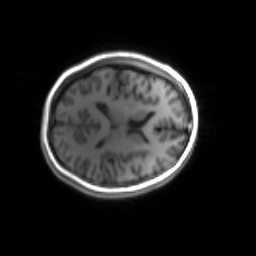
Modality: inplaneT1
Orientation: axial
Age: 23
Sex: female
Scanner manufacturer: siemens
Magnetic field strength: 3 T
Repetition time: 1.2 s
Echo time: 0.00251 s